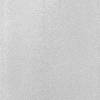
Atmospheric dust classification: dusty